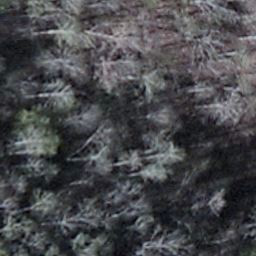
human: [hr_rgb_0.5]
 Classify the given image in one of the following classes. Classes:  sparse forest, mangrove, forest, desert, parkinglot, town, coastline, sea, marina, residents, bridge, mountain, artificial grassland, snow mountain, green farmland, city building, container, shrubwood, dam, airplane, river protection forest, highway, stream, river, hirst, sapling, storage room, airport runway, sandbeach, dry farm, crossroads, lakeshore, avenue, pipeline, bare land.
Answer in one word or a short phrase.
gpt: shrubwood